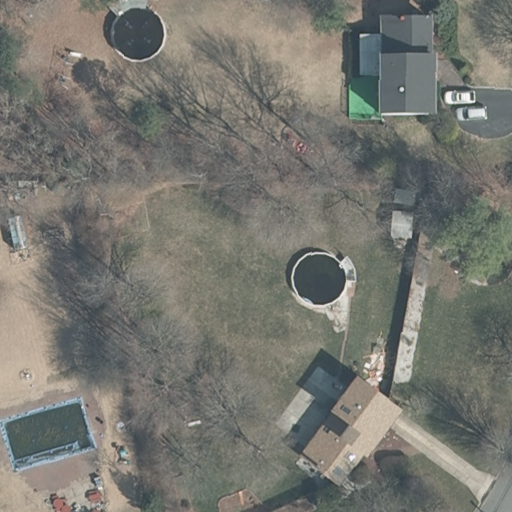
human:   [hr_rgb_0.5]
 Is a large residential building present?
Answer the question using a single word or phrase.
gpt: no

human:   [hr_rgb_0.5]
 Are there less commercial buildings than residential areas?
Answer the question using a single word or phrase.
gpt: yes

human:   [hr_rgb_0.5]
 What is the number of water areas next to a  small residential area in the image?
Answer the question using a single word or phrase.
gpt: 0

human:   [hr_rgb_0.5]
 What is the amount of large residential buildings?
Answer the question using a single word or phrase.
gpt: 0

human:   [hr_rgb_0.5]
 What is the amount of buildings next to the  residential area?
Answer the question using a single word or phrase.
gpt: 4

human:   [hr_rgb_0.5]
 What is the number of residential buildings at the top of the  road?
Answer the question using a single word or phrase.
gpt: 1

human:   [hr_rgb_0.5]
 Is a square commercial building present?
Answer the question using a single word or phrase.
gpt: no

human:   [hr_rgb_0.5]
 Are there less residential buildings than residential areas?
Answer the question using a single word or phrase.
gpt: no

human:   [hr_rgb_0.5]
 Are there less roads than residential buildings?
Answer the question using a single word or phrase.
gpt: yes

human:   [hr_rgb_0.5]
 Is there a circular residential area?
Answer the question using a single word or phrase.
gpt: no

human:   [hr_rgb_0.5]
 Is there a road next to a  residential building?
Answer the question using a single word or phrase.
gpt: yes

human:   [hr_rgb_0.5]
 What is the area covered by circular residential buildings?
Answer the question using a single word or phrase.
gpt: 0m2

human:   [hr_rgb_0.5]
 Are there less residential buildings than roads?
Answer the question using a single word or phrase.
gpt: no

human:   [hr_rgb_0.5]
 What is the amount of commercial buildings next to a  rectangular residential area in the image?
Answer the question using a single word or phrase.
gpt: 0

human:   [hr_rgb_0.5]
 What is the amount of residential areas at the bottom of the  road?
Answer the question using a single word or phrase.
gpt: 0

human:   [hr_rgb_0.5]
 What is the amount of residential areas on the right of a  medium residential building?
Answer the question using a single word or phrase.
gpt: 0

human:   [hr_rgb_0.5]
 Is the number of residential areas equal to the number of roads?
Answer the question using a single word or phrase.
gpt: yes

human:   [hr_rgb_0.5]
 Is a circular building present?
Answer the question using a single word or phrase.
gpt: no

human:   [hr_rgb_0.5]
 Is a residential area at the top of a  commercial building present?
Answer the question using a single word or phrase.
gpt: no

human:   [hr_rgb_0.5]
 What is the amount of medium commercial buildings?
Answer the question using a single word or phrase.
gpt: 0

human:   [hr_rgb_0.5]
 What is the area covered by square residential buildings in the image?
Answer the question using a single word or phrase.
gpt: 0m2

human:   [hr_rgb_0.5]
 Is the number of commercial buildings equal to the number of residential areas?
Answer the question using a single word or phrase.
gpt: no

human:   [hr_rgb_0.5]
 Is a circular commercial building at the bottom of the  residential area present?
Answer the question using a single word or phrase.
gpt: no

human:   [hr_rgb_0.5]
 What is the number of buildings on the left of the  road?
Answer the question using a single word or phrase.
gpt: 4

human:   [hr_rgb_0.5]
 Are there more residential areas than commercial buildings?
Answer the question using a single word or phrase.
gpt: yes

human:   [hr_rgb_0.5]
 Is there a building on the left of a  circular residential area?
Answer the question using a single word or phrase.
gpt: no

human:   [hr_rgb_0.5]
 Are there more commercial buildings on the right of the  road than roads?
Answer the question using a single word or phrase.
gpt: no

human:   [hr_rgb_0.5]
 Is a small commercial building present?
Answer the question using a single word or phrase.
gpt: no

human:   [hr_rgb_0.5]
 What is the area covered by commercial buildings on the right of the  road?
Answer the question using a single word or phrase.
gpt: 0m2

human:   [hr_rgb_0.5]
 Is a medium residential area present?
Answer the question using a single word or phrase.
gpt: no

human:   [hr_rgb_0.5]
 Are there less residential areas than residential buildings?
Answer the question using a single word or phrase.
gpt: yes

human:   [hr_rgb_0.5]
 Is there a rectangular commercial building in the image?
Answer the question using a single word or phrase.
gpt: no

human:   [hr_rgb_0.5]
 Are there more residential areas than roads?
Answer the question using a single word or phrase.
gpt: no

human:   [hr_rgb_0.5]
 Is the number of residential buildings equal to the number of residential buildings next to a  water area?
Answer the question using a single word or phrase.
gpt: no

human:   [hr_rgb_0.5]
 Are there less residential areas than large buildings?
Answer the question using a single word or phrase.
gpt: no

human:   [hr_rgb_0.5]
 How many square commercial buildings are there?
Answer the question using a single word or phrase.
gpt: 0